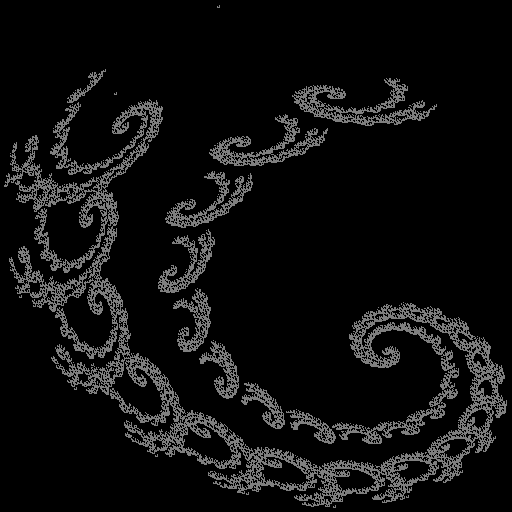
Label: spiral